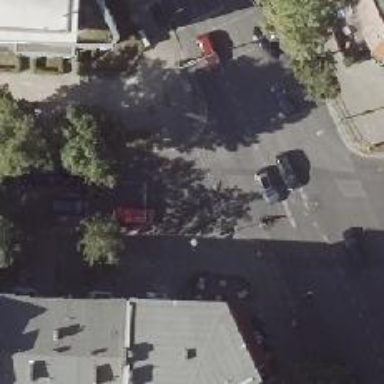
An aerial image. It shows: Crossing with traffic signals.